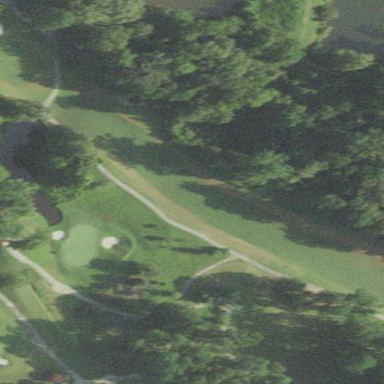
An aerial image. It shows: Grassy area designated as golf fairway.